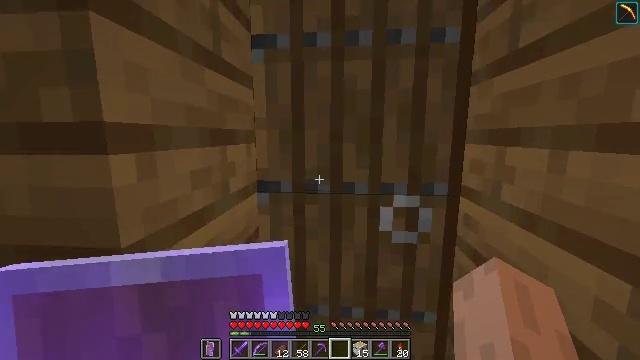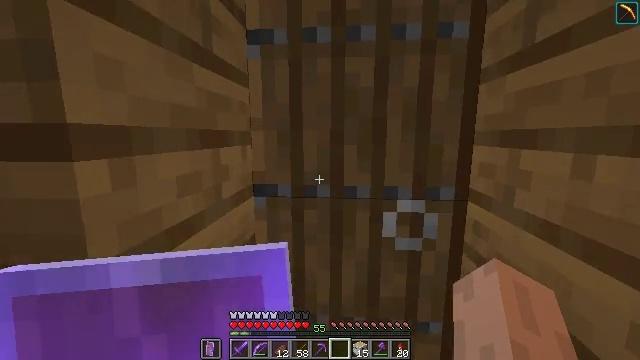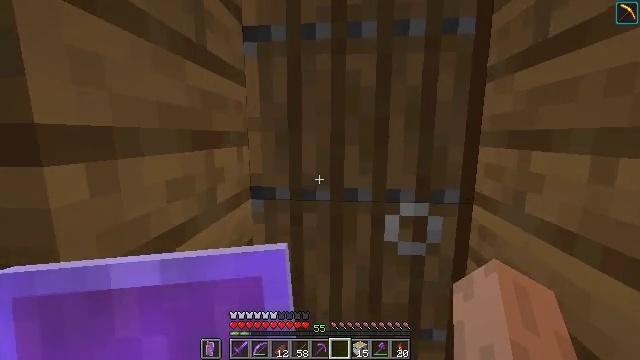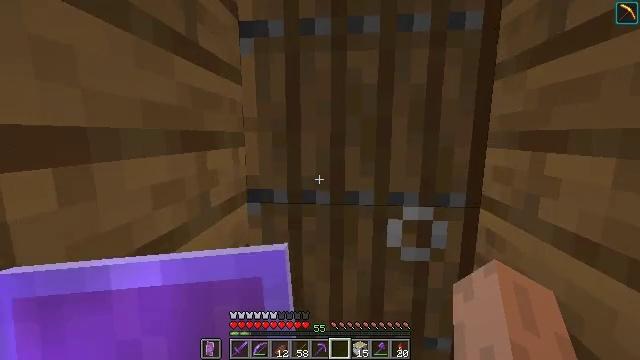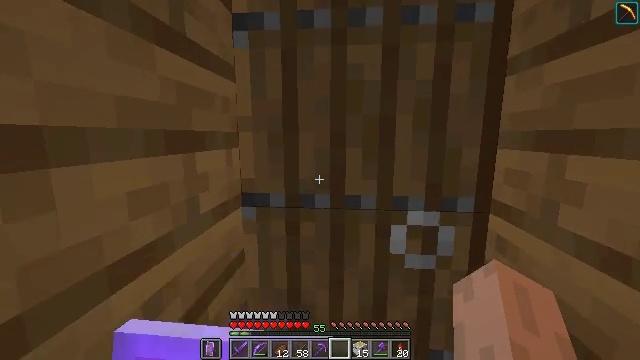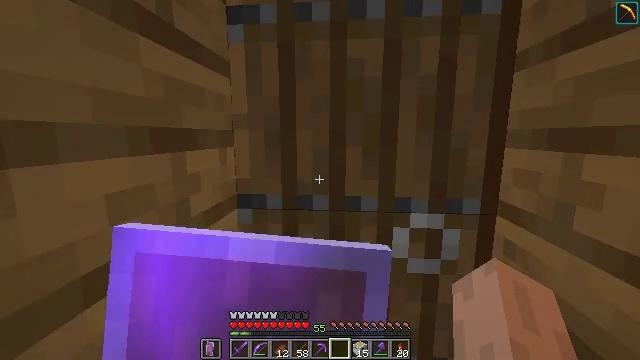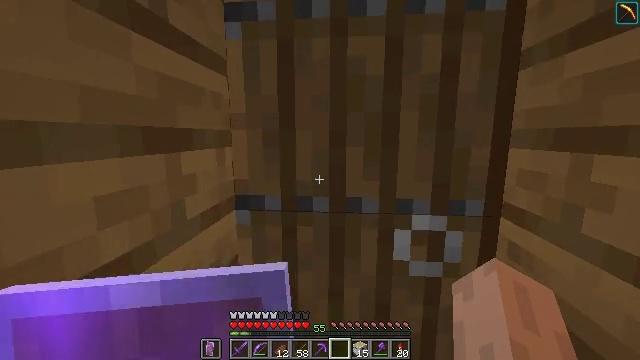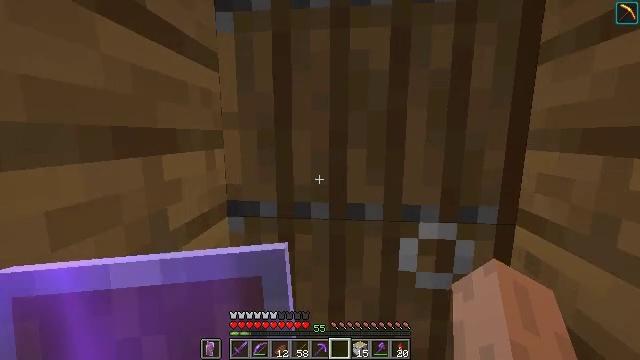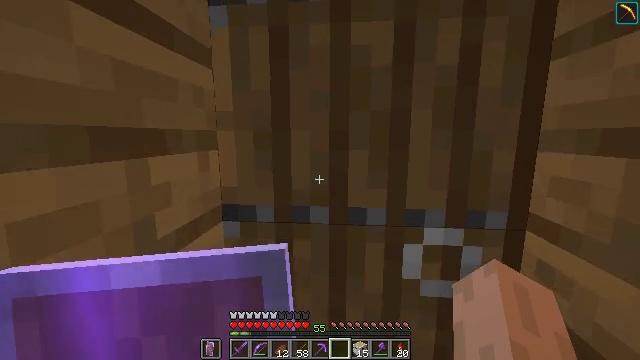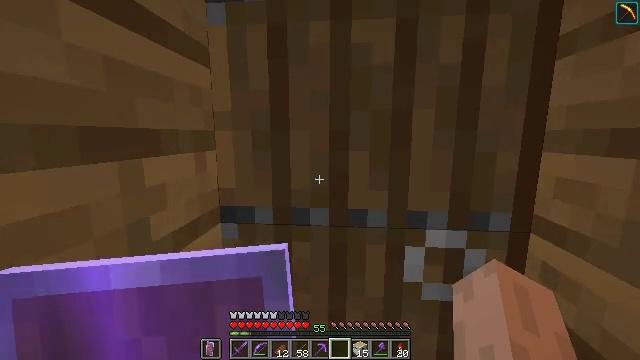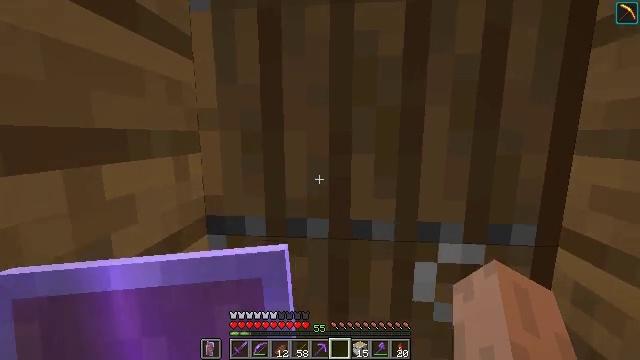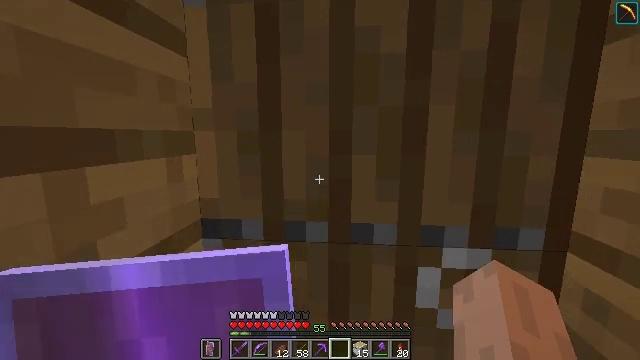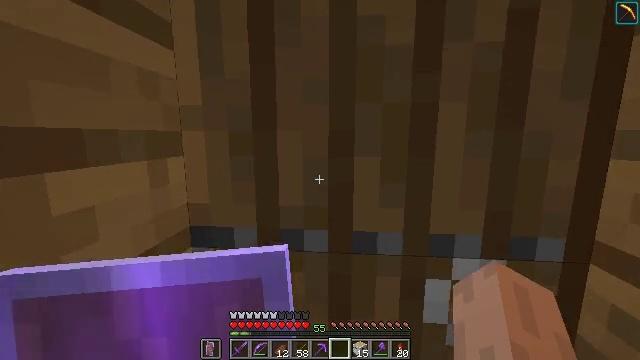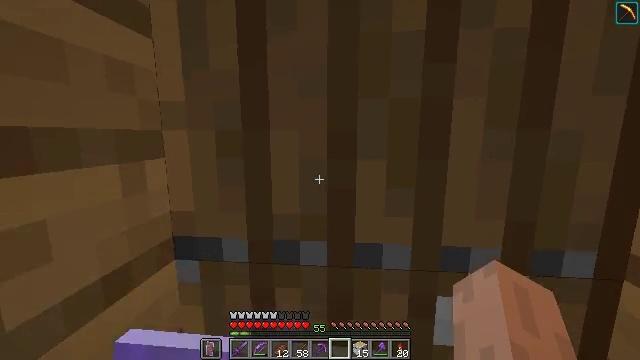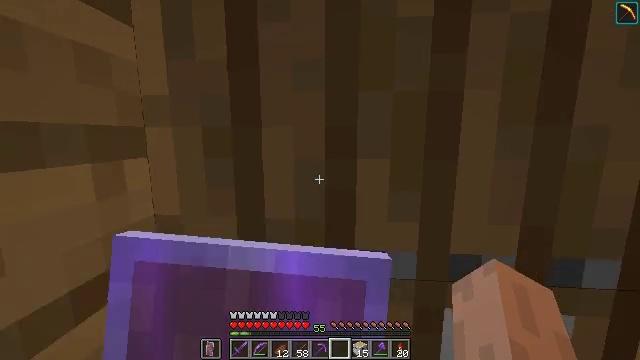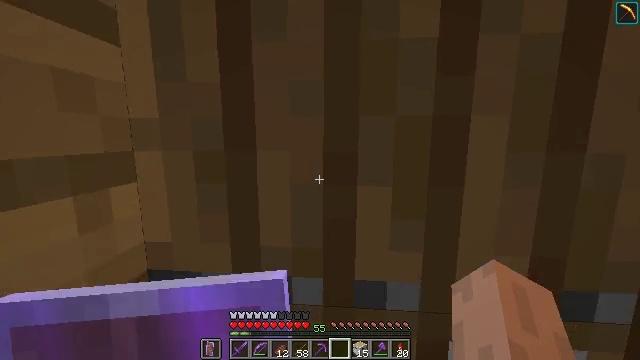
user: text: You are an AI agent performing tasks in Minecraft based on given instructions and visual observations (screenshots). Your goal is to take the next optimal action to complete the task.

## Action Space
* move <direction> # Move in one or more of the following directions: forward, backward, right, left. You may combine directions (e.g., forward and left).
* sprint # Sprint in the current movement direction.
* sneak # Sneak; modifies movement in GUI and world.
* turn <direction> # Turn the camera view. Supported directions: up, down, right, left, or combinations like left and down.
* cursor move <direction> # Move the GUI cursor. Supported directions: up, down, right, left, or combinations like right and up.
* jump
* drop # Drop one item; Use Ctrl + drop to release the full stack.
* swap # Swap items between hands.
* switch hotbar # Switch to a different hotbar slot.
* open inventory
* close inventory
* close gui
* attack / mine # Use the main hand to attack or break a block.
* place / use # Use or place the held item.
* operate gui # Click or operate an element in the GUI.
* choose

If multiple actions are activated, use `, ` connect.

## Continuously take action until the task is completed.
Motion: motion action
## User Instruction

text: Make a lead by crafting with slimeball and string.
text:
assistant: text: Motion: move forward, sneak
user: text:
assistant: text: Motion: move forward, sneak
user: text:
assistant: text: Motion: move forward, sneak
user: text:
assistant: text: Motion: move forward, sneak, use / place
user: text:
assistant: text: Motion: move forward, sneak, use / place
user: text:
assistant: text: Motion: move forward, sneak
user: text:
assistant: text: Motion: move forward, sneak
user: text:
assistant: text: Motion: move forward, sneak
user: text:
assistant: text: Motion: move forward, sneak
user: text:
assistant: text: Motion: move forward, sneak
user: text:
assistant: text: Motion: move forward, sneak
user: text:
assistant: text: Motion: move forward, sneak
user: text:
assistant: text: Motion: move forward, sneak, use / place
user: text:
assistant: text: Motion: move forward, use / place
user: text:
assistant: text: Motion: move forward
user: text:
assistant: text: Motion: move forward
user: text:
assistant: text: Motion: move forward
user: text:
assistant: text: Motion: move forward
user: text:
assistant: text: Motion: move forward, use / place
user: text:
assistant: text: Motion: move forward, use / place
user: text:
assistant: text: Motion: move forward, use / place
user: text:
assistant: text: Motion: move forward
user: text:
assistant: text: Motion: move forward
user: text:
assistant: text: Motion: move forward
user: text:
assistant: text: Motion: move forward and move right, turn left and down
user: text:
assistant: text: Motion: move forward and move right, turn left
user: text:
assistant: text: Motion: move forward and move right, turn left and down
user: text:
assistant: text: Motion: move forward and move right, turn left and down
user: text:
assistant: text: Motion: move forward and move right, turn left and down
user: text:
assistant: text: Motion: move forward and move right, turn left